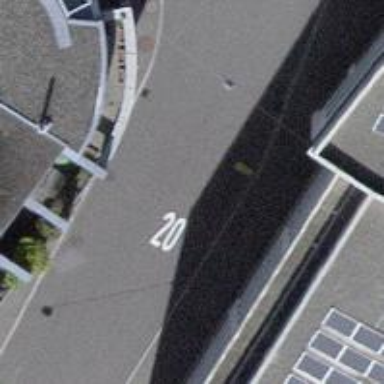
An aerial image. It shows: Bus stop with sheltered platform for public transport.